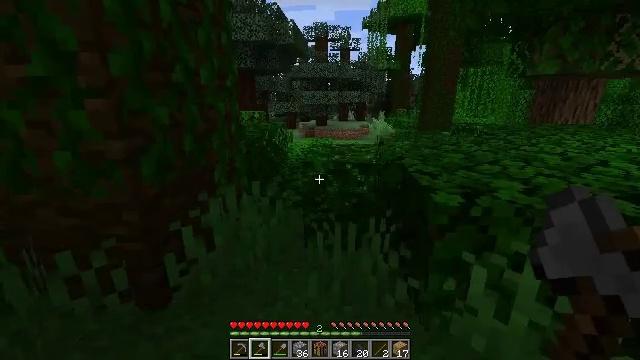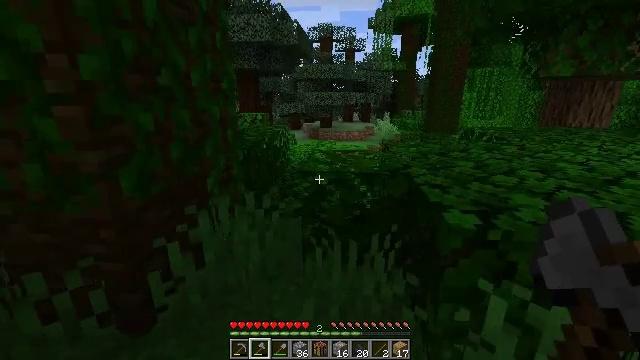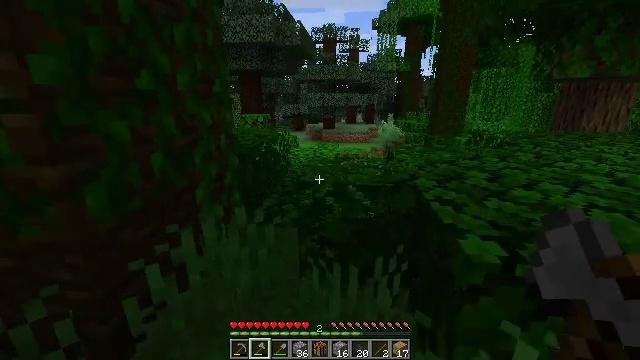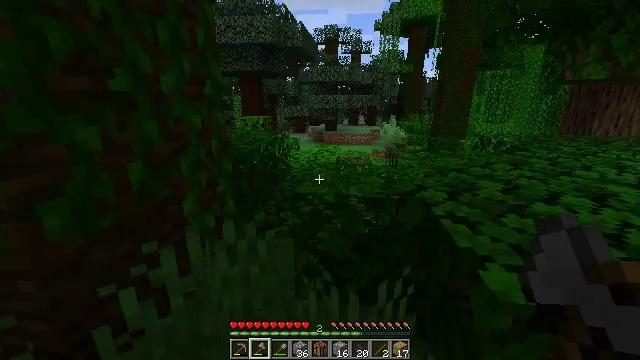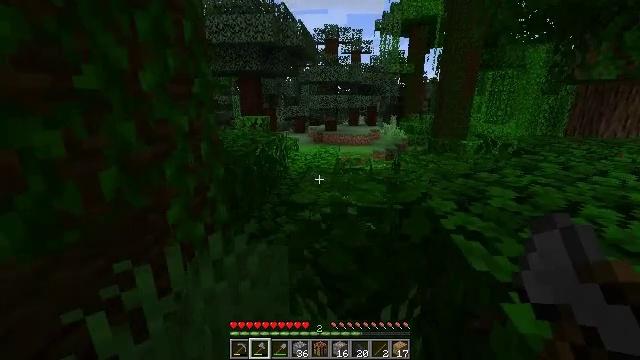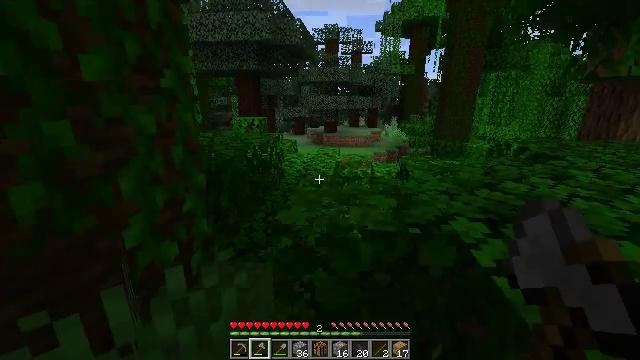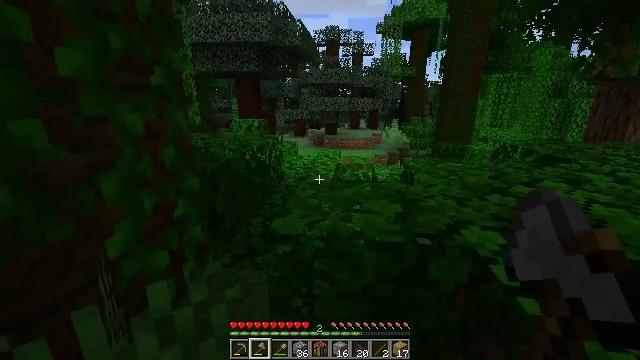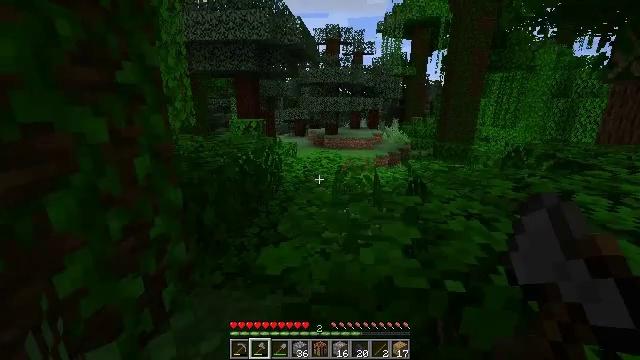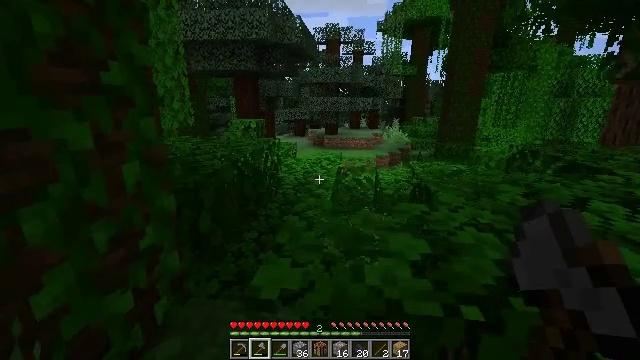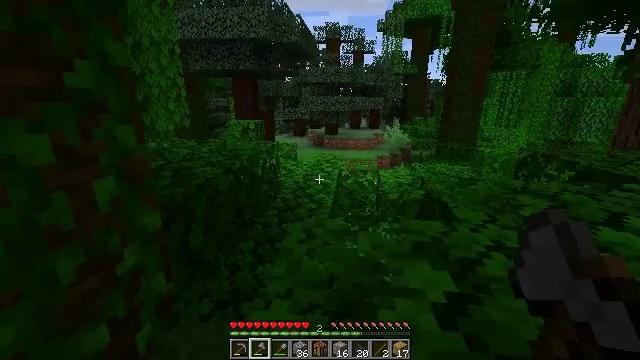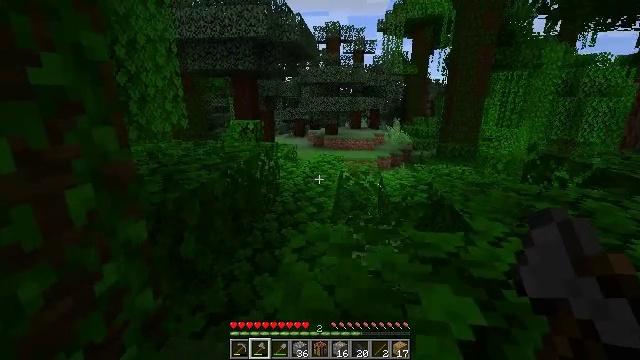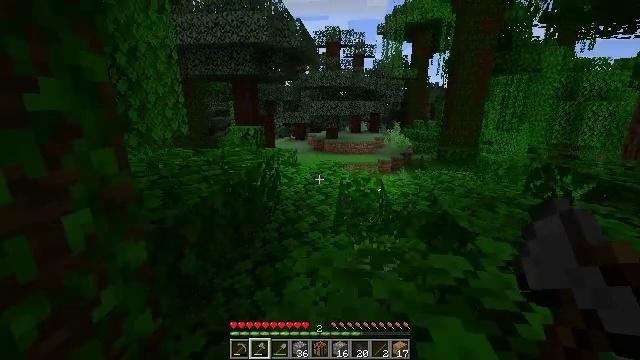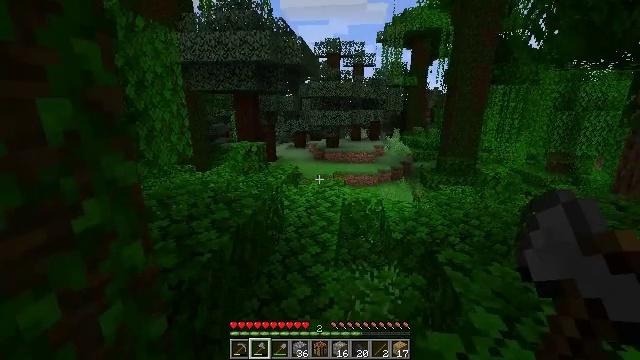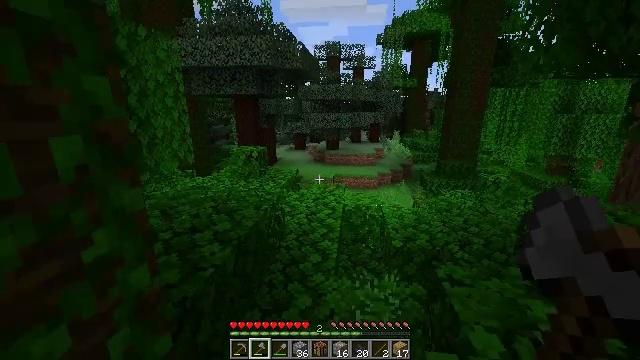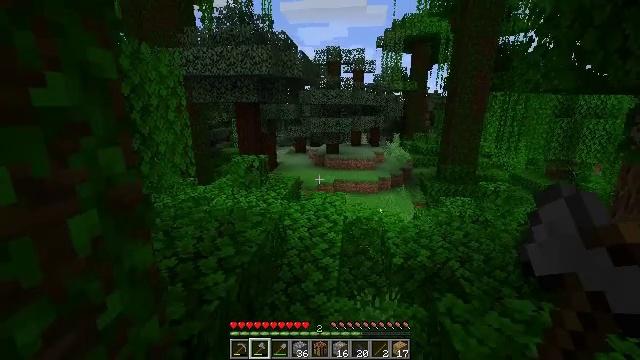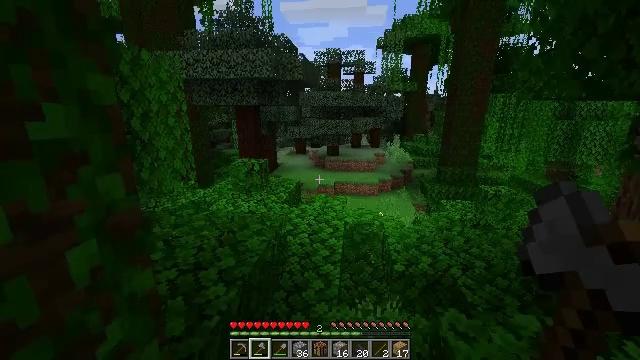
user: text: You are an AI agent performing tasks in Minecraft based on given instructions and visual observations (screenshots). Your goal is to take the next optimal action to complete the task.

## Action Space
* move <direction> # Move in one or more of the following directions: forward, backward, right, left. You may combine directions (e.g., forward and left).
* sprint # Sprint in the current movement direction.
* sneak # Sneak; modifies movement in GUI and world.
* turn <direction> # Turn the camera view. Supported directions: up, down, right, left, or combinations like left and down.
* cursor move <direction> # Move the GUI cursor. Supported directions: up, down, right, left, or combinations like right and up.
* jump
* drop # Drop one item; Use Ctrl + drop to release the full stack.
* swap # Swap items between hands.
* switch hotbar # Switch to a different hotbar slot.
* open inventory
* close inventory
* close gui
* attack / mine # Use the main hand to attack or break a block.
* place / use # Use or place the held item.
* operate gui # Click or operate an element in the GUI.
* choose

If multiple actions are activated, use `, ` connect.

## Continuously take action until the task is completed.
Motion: motion action
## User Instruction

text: Kill the parrot.
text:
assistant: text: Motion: move forward, turn left
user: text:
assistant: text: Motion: move forward
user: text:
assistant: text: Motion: move forward
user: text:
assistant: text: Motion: move forward
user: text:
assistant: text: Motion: move forward
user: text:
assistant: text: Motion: move forward
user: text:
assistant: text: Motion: move forward
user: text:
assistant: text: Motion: move forward
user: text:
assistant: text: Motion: move forward
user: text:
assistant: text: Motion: move forward
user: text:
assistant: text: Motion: move forward, jump
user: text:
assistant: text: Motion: move forward, jump
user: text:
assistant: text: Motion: move forward, jump
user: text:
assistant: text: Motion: move forward, jump
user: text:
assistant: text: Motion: move forward
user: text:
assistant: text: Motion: move forward
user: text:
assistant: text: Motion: move forward
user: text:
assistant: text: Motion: move forward
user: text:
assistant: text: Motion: move forward
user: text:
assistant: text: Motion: move forward
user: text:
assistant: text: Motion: move forward
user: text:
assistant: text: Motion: move forward
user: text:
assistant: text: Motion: move forward
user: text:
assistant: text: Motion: move forward
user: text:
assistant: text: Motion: move forward, turn left
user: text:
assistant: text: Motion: move forward, turn left and up
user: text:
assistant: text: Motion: move forward, turn left and up
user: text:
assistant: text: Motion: move forward
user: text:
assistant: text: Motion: move forward
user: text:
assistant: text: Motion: move forward